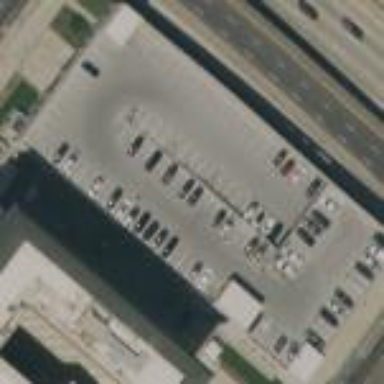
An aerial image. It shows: Multi-storey parking facility located near retail building.